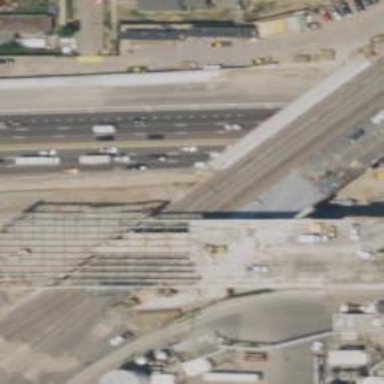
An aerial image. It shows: Railway bridge leading to rail yard.